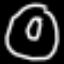
Label: donut